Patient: sex M, age 53
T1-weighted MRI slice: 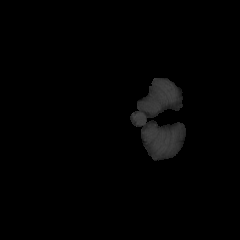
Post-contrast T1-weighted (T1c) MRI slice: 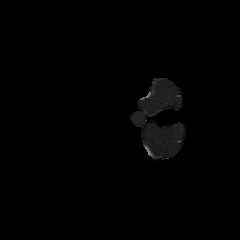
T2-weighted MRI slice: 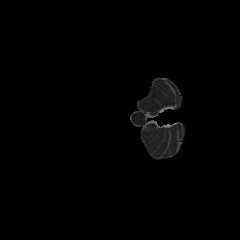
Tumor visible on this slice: no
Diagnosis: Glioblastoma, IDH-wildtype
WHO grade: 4